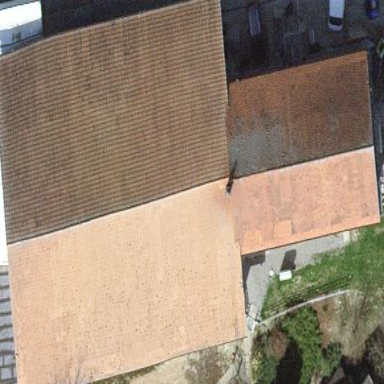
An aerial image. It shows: Farm building.